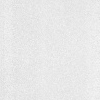
Atmospheric dust classification: dusty